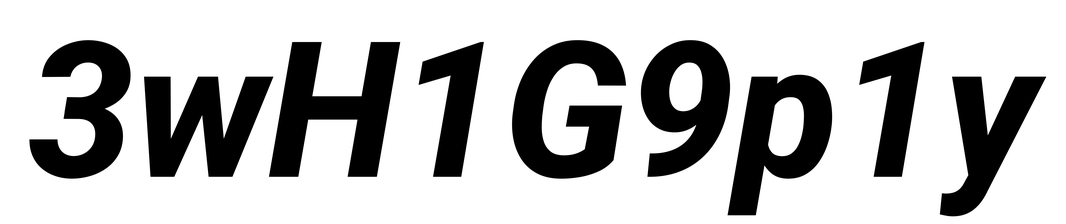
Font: Roboto-Italic_ExtraBold_Italic